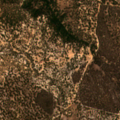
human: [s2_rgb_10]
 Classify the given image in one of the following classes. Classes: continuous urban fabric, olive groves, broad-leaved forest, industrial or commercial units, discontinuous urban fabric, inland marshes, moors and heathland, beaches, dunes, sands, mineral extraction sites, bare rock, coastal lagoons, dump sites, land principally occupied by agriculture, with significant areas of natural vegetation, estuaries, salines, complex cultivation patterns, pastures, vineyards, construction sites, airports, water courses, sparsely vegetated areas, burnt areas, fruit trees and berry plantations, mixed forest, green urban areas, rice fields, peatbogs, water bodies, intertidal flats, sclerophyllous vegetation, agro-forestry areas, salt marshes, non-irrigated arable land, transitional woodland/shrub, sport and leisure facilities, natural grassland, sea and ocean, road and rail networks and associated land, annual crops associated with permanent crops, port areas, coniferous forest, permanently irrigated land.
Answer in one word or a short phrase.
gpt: agro-forestry areas, broad-leaved forest, coniferous forest, mixed forest